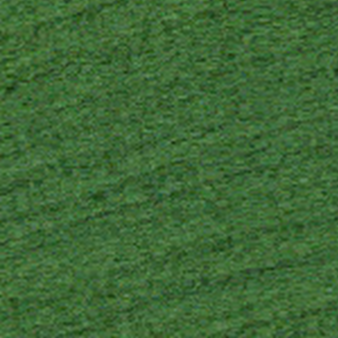
Label: other